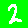
Digit: 2